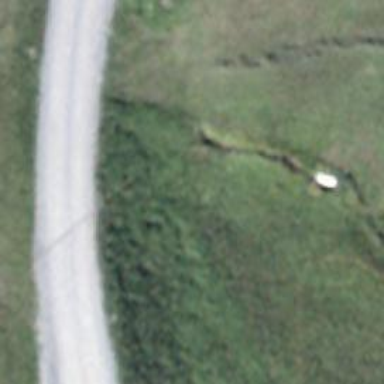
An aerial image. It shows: Culvert tunnel.